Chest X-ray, AP view. Patient: 62 years old, sex F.
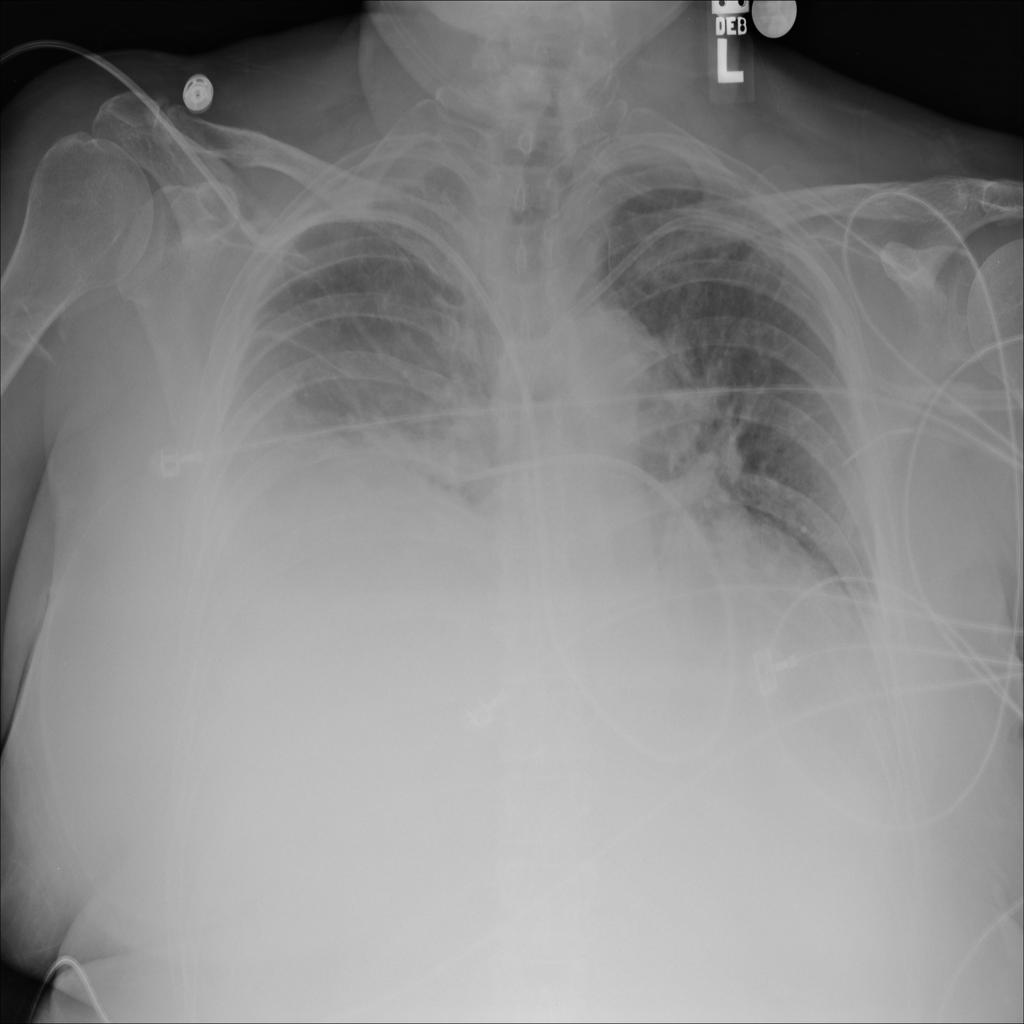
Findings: Atelectasis, Effusion